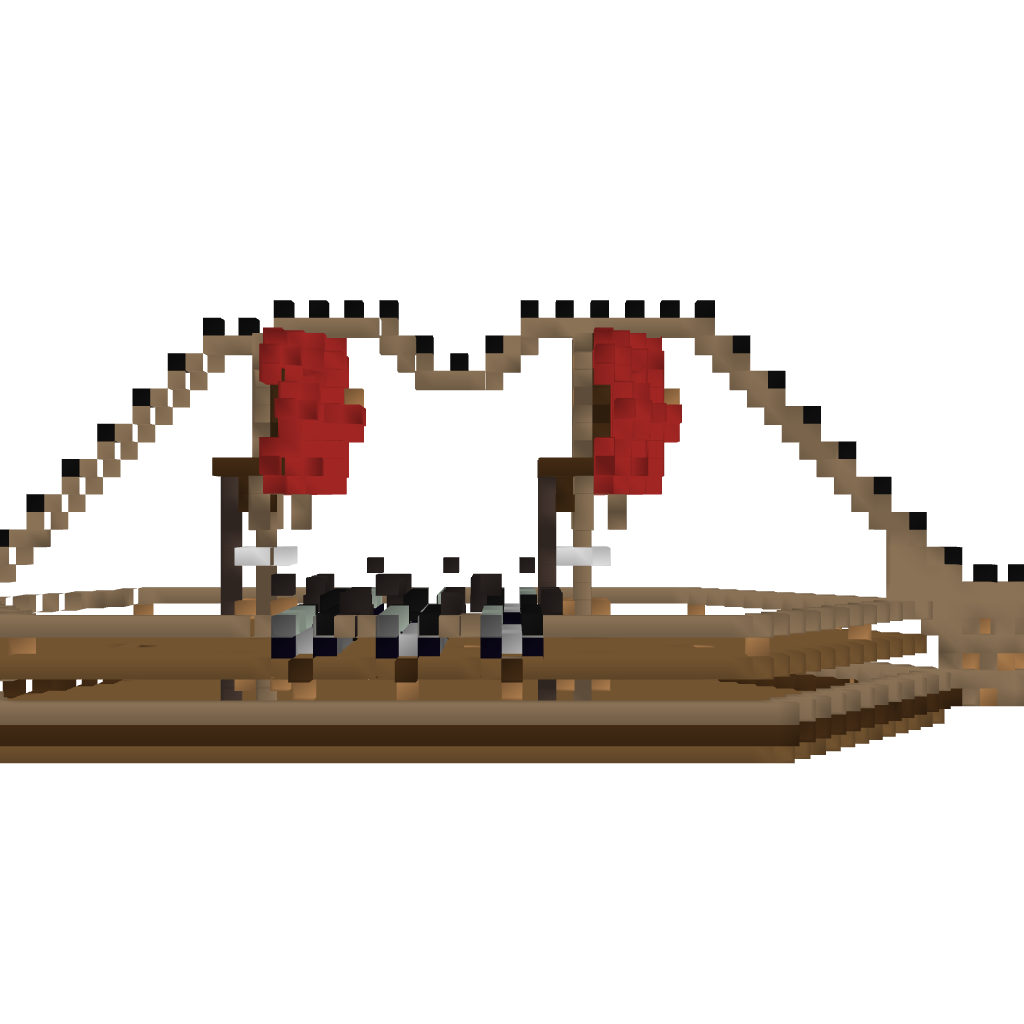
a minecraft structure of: Cannon Ship MKII